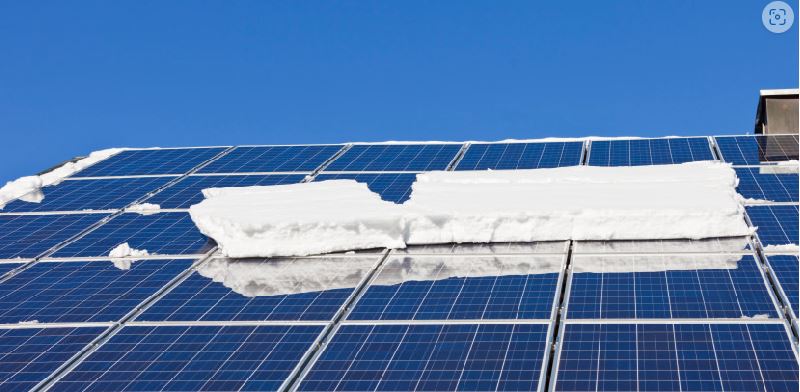
Label: Snow-Covered